The trace is the raw vibration amplitude of a rotating bearing as a function of time. Diagnose the bearing from this image, choosing from: normal, inner_race, outer_race, ball.
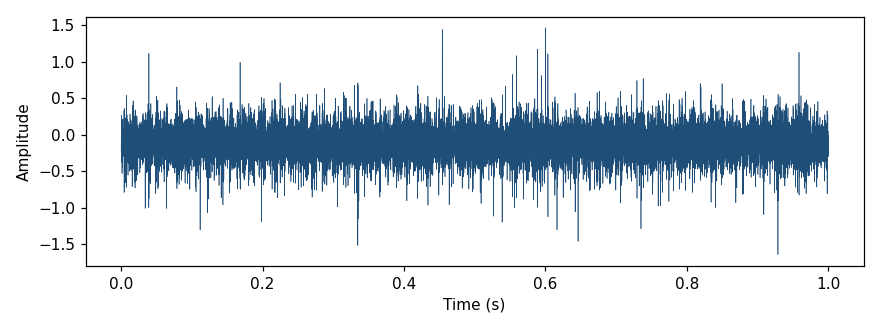
Answer: inner_race